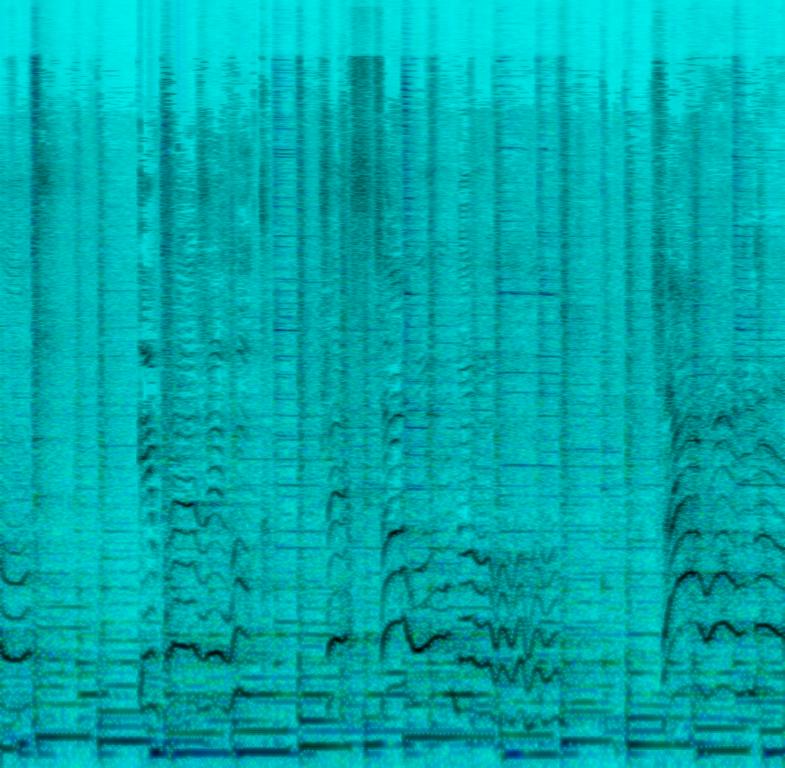
The low quality recording features a blues song that consists of a passionate male vocal singing over acoustic guitar melody in the left channel, muted acoustic guitar melody in the right channel of the stereo image, groovy bass, mellow snare and shimmering cymbals. It sounds passionate and emotional.